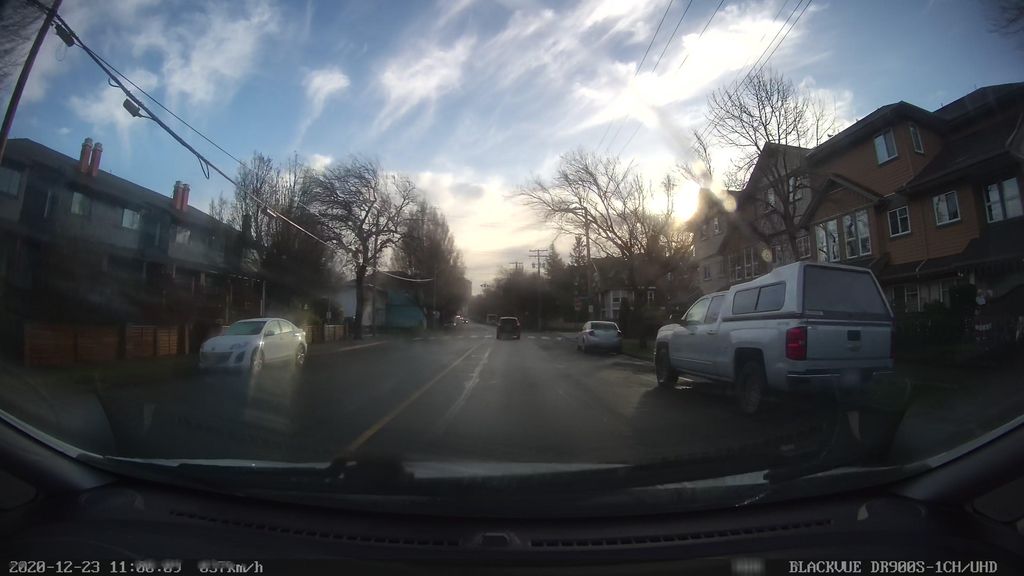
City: victoria